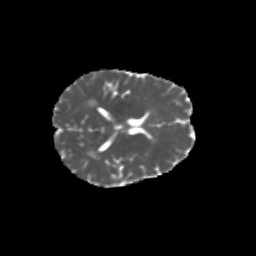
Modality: MD
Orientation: axial
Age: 31
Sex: female
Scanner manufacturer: siemens
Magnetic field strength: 3 T
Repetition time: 1.8 s
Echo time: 0.07 s